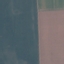
Label: AnnualCrop